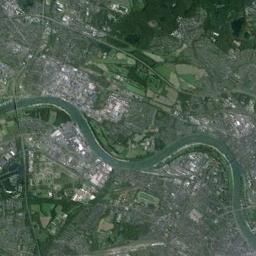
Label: river